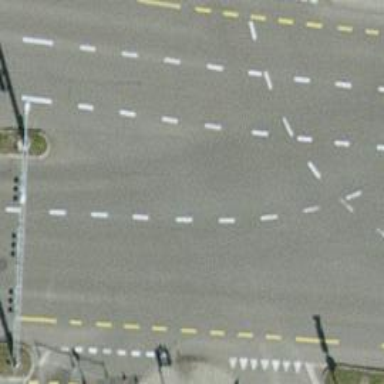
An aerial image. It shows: Asphalt road with primary link designation.